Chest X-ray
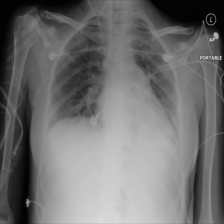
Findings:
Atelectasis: positive
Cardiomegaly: negative
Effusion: negative
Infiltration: negative
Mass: negative
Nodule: negative
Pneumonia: negative
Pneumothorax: negative
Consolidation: negative
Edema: positive
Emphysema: negative
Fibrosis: negative
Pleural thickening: negative
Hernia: negative